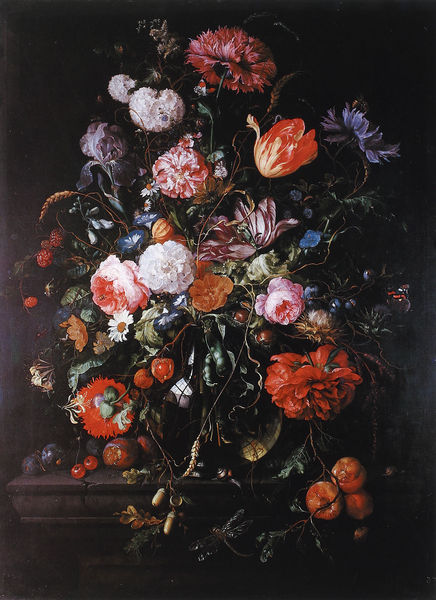
Titel: Blumenvase und Früchte
Künstler: Rachel Ruysch
Institution: Dresden, Gemäldegalerie Alte Meister
Schlagwörter: blau, blätter, dunkel, gemälde, weiß, grün, äste, blumen, bunt, hintergrund, licht, schwarz, symbol, tisch, blüte, blüten, gras, obst, rose, rosen, rot, schale, zweige, lampions, kontrast, rosa, früchte, stilleben, stillleben, trauben, vase, äpfel, ähre, tulpen, detail, lciht, strauss, podest, pfingstrose, stiel, tulpe, kirschen, vanitas, verfall, hell dunkel, zweig, beeren, blumenstillleben, lilie, nelke, hagebutte, iris, pfingsrosen, schwertlilie, insekt, libelle, pflaume, ähren, nelken, kornblume, pflaumen, eichel, dahlie, hagebutten, päonie, eicheln, aussage, mageritten, hintergurnd, vanita, lichtregie, wegwarte, papageientulpe, #kornblume